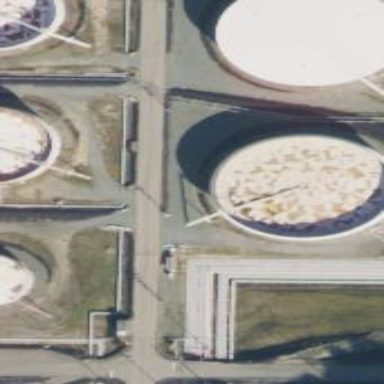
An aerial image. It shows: Industrial building with storage tank.